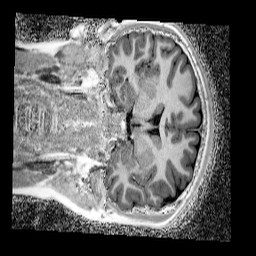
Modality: UNIT1_denoised
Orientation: coronal
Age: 13
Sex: female
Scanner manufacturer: siemens
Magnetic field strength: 3 T
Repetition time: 4 s
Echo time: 0.00299 s